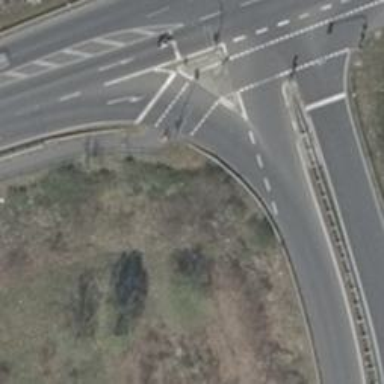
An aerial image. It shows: Motorroad with trunk link.